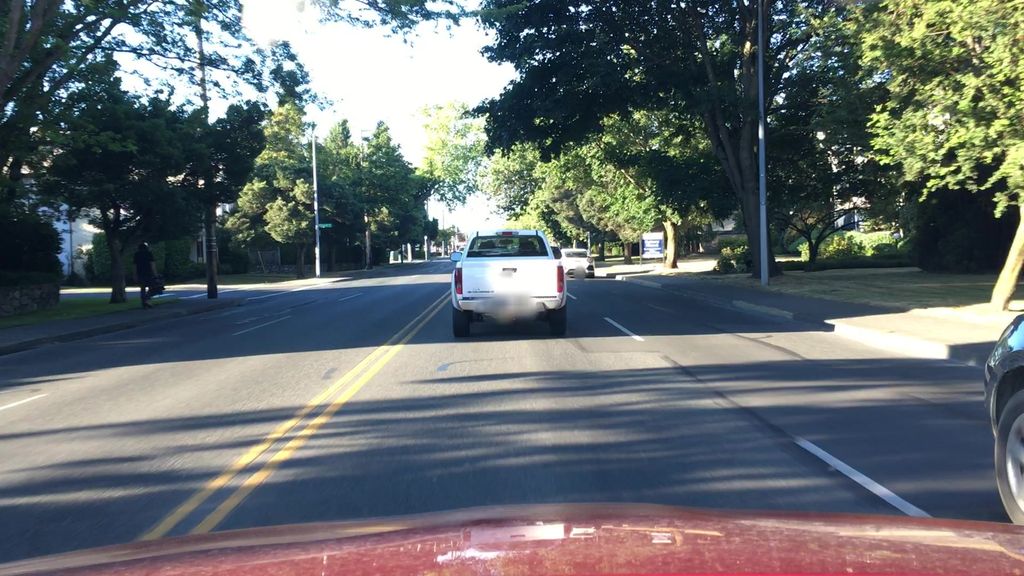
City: victoria